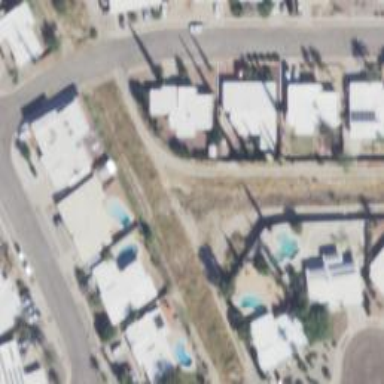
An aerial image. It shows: Alleyway designated as service road.